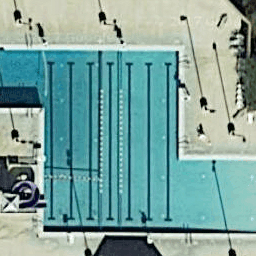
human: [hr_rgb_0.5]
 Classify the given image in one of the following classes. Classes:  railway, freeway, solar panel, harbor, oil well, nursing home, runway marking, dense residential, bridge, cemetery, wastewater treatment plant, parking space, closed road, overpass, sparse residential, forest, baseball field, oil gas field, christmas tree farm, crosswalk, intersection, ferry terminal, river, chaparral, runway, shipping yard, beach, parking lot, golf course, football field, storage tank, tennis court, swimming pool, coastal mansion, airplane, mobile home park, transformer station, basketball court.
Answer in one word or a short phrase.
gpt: swimming pool